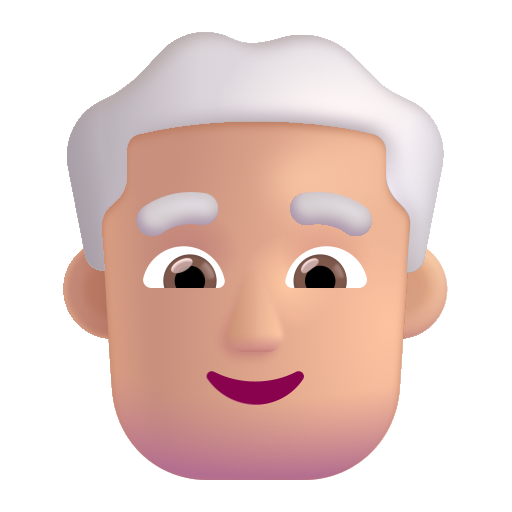
man white hair color  light